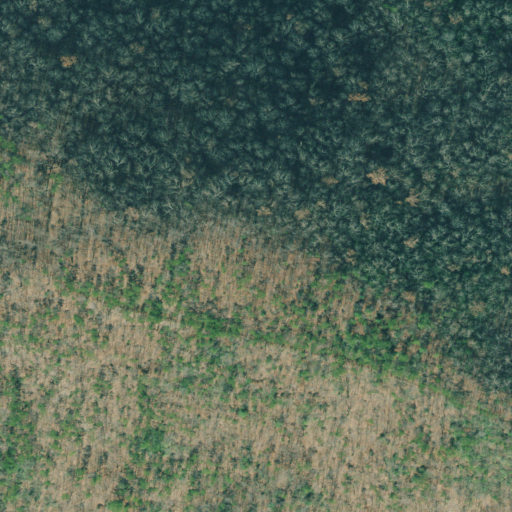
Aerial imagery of mountain in Georgia named Granny Knob containing deciduous forest and mixed forest